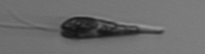
Label: Euglena